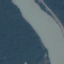
Land use / land cover: River